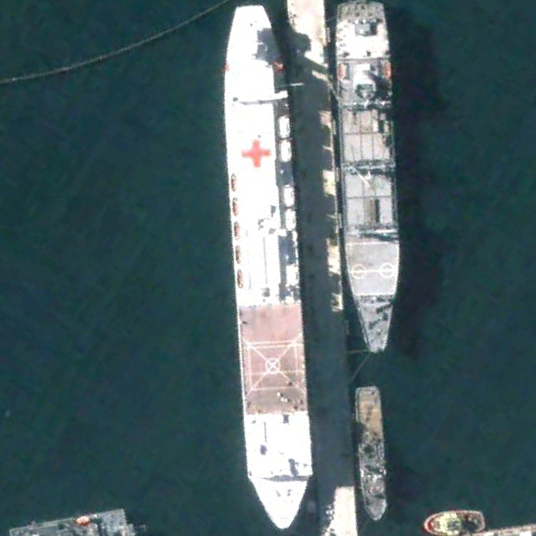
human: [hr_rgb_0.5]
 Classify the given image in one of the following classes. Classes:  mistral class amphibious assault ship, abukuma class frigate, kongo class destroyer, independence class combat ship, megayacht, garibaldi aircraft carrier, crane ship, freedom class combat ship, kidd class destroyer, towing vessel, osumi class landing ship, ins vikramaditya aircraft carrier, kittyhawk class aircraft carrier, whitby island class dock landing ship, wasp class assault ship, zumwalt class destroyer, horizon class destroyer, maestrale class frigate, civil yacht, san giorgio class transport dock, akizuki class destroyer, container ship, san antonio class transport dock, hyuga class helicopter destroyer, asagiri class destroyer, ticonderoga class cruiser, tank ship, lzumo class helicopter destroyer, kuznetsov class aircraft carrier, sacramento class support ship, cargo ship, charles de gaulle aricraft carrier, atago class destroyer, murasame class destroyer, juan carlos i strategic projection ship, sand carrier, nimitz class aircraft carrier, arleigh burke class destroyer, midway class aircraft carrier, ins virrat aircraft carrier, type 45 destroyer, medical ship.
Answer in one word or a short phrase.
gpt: Medical ship